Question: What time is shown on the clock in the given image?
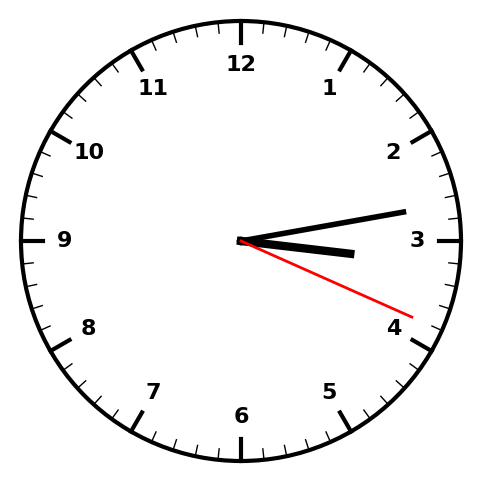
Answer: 03:13:19